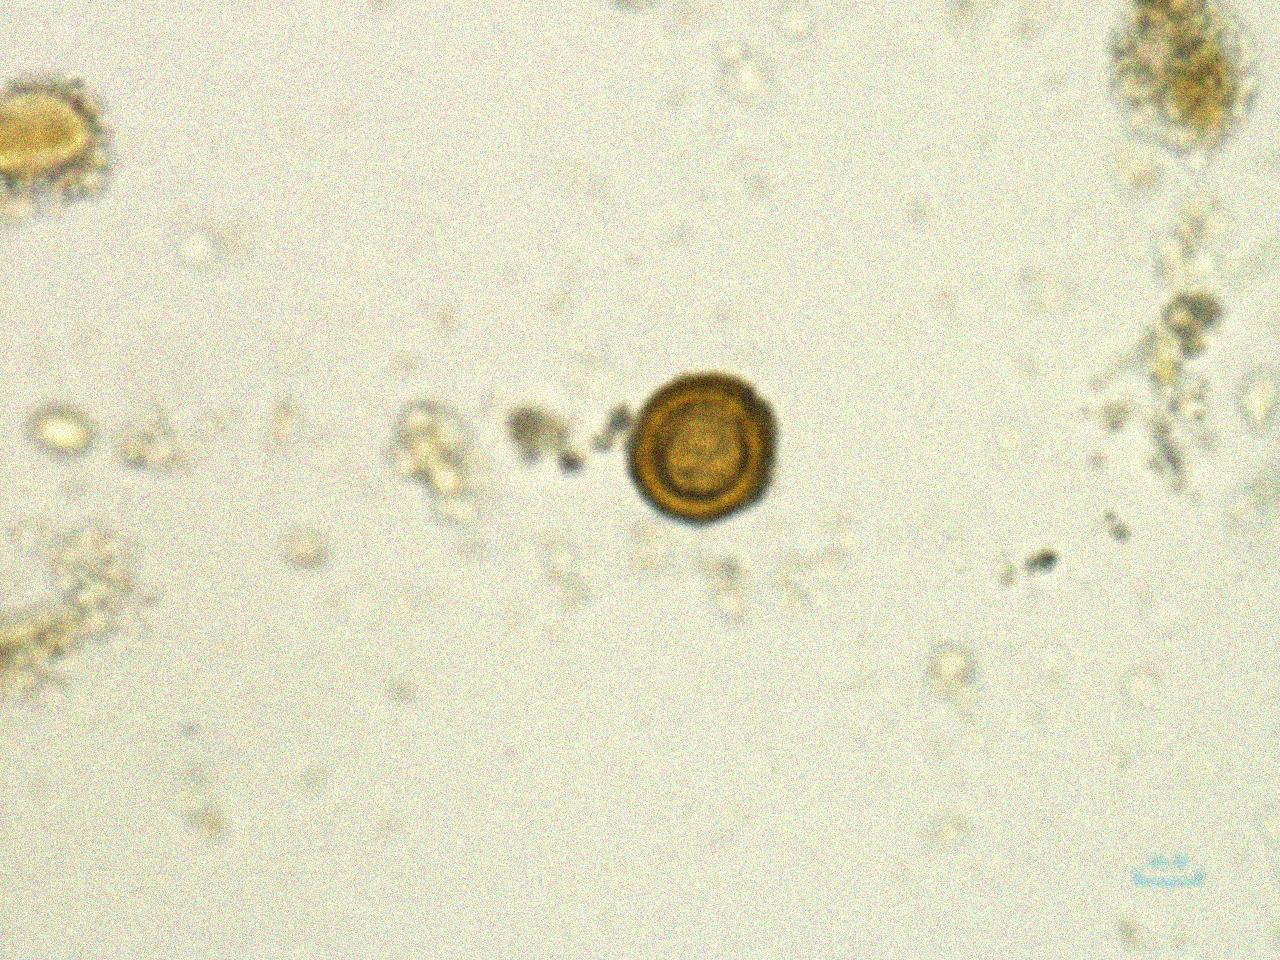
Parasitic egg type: Taenia spp. egg